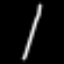
Label: line